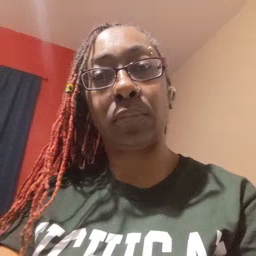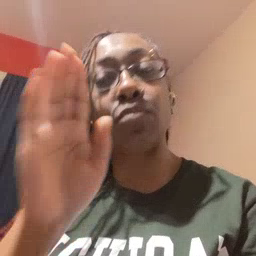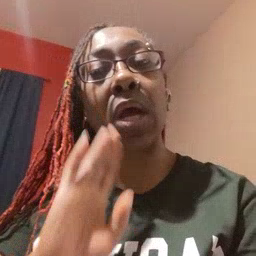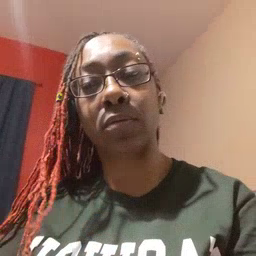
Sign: brown